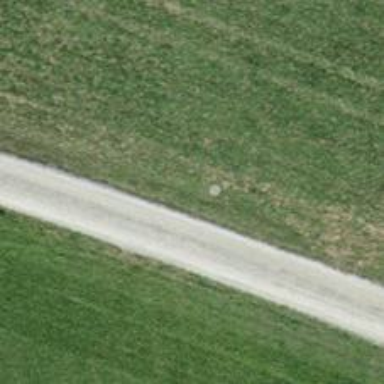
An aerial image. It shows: Track with pebblestone surface graded as grade3.